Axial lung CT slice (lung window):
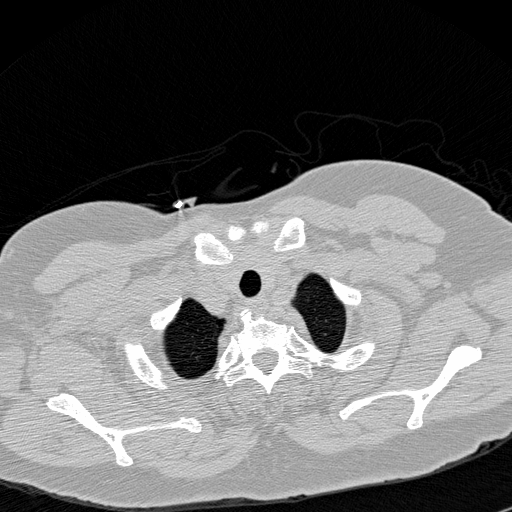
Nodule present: no